Question: My website is hosted on godaddy
projectprayerwindow.com
it works fine
but when i type www.projectprayerwindow.com
it didn't show the required results.
Can anyone help with this.
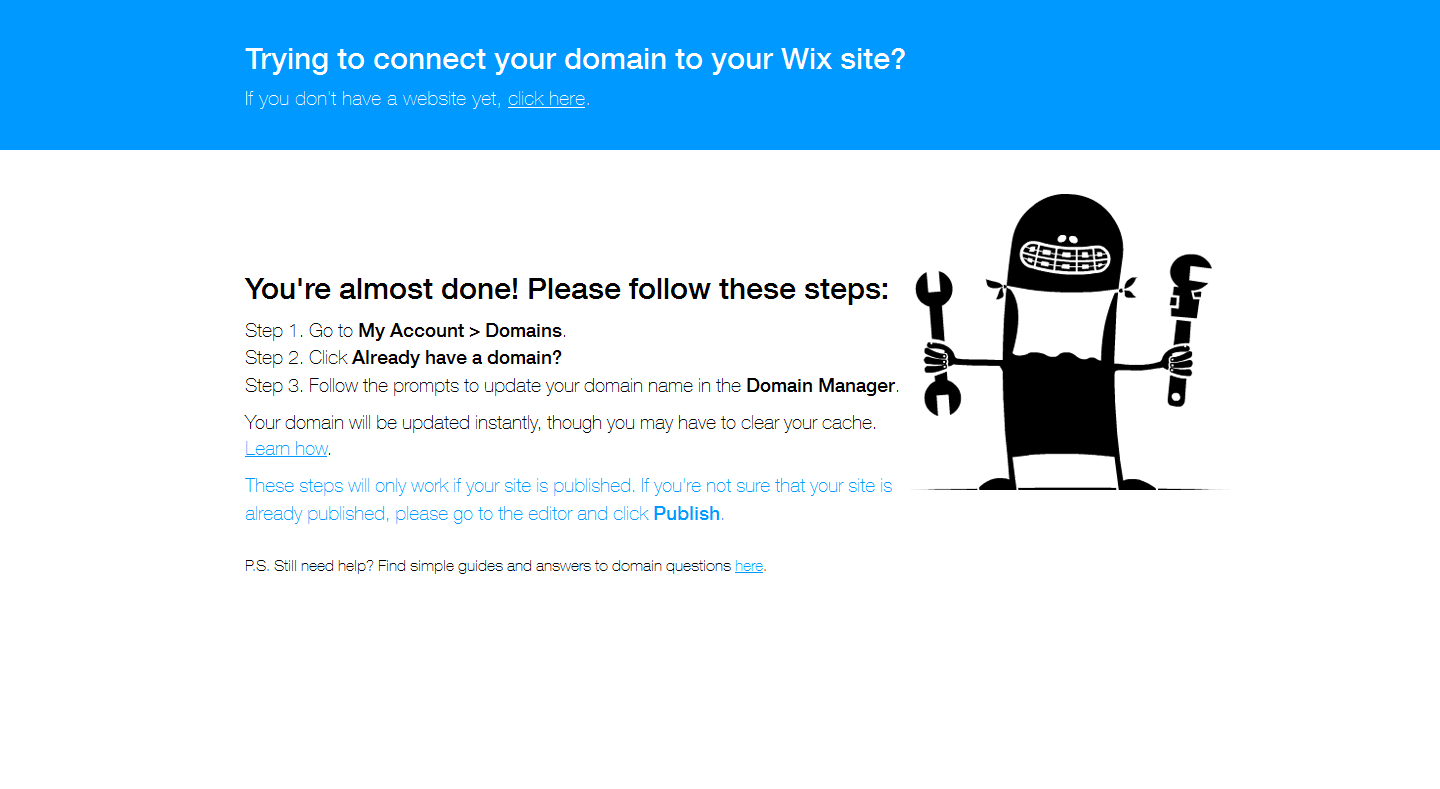
Answer: 1 :- Hover over subscriptions and click on domains in top menu.
2:- Next at the bottom of window in My Domains click on manage in which the above mention problem is occurring.
3:- In the next window click on advanced tab and click on manage.
4:- In Hosts table edit the IP for the corresponding URL and enter the correct IP Address in the relevant Field.
The changes will take almost an hour to be applied.